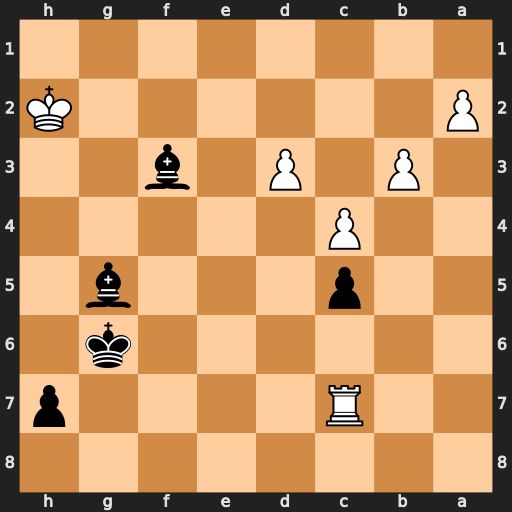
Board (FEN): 8/2R4p/6k1/2p3b1/2P5/1P1P1b2/P6K/8
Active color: b
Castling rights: -
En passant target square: -
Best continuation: Bf4+ Kg1 Bxc7